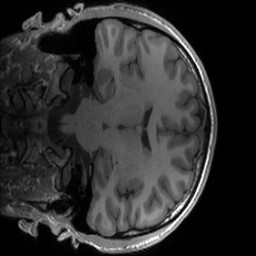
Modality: T1w
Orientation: coronal
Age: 28
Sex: male
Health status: healthy